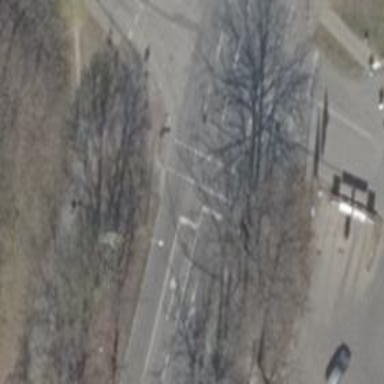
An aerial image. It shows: Traffic signal crossing.